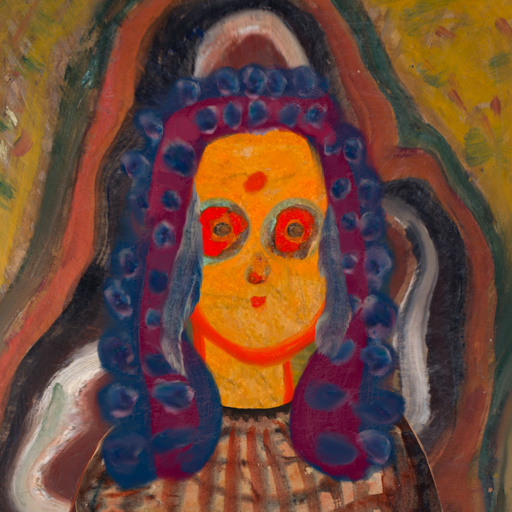
Background: AfterRaid, Head And Neck Front: Sisters, Face Front: Sisters, Bust: Orphan, Hair Front: Hill_Girl, Head Accessory: Blank, Second Necklace: Blank, Necklace: Blank, Baby: Blank